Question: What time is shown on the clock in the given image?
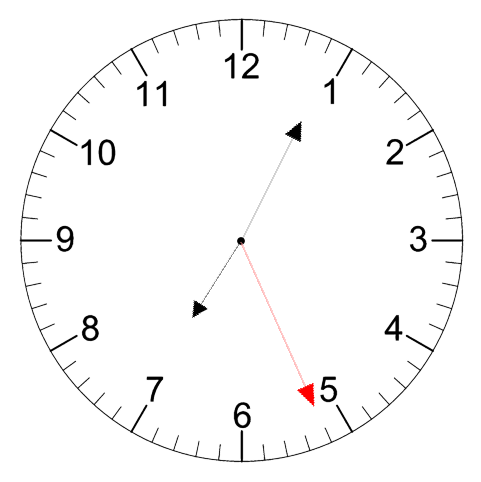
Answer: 07:04:26